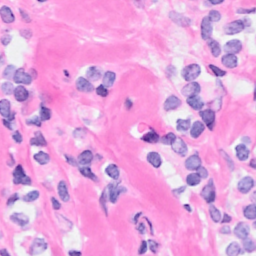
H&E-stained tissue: Breast